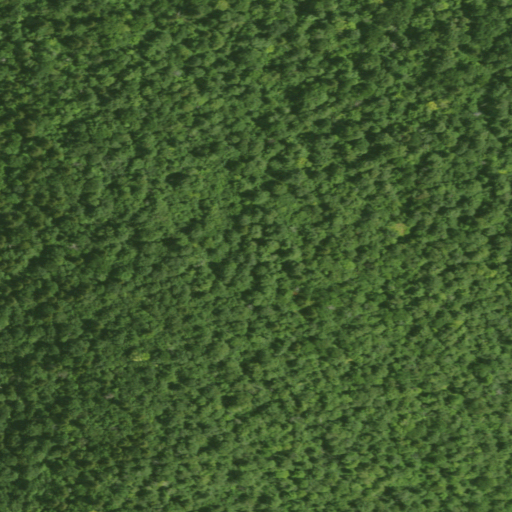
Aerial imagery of mountain in New York named Floodwood Mountain containing deciduous forest, mixed forest, and evergreen forest